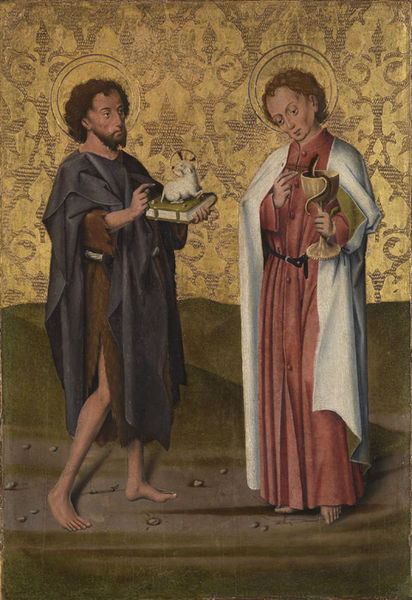
Titel: Die Heiligen Johannes der Täufer und Johannes der Evangelist
Künstler: Friedrich (1425) Herlin
Standort: Karlsruhe
Institution: Staatliche Kunsthalle Karlsruhe
Schlagwörter: blau, fuß, gemälde, mann, nackt, umhang, weiß, grün, landschaft, menschen, sand, braun, bunt, finger, frau, geste, hintergrund, kleid, männer, blick, gürtel, hund, rot, tier, weg, wiese, gespräch, malerei, muster, ornament, alt, bart, bibel, falten, hermelin, johannes, kleidung, stehen, steine, täufer, öl, hügel, gehen, kirche, boden, gewand, gold, kelch, kutte, mantel, renaissance, traurig, krug, deutschland, fell, bein, füße, schiff, segelboot, zwei, berge, dünen, wüste, lila, tapete, ornamente, zeigen, knöpfe, geschlossen, barfuss, gefäß, lamm, schaf, fetzen, moses, buch, vergoldet, religion, schlange, altar, schein, heiligenschein, nimbus, christus, jesus, toga, mittelalter, segen, mönch, heiliger, heilige, abendmahl, golden, deuten, heilig, osterlamm, ziegenbock, sakral, bau, goldgrund, meister, josef, bund, gral, wei´, johannes der täufer, halo, apostel, ratte, minne, lamm gottes, grug, evangelisten, altertum, lukas, matthäus, gottes, corona, saint, beim, book, 1250, bertram, heiligerschein, geiligenschein, ferret, religious, medieval, bare feet